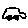
Label: car